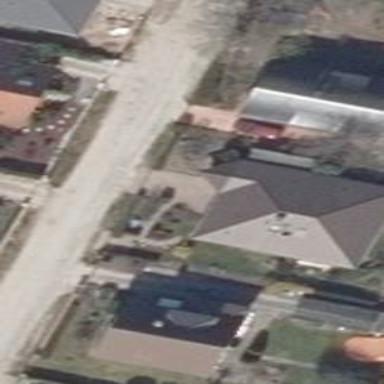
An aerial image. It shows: Detached building with hipped roof shape.